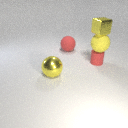
small red rubber cylinder below small yellow metal cube